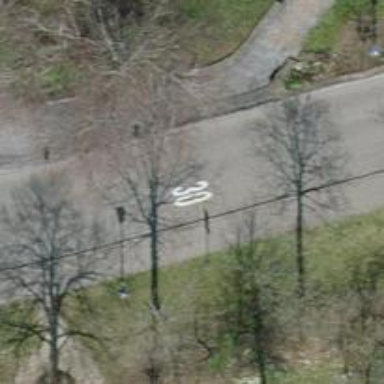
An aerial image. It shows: Bollard barrier.